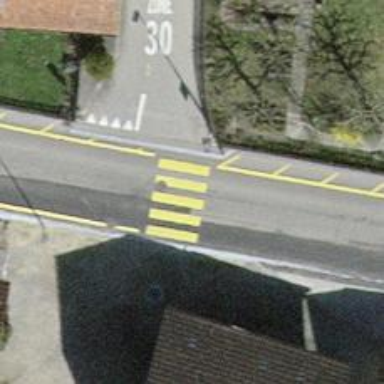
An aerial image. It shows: Crossing road.